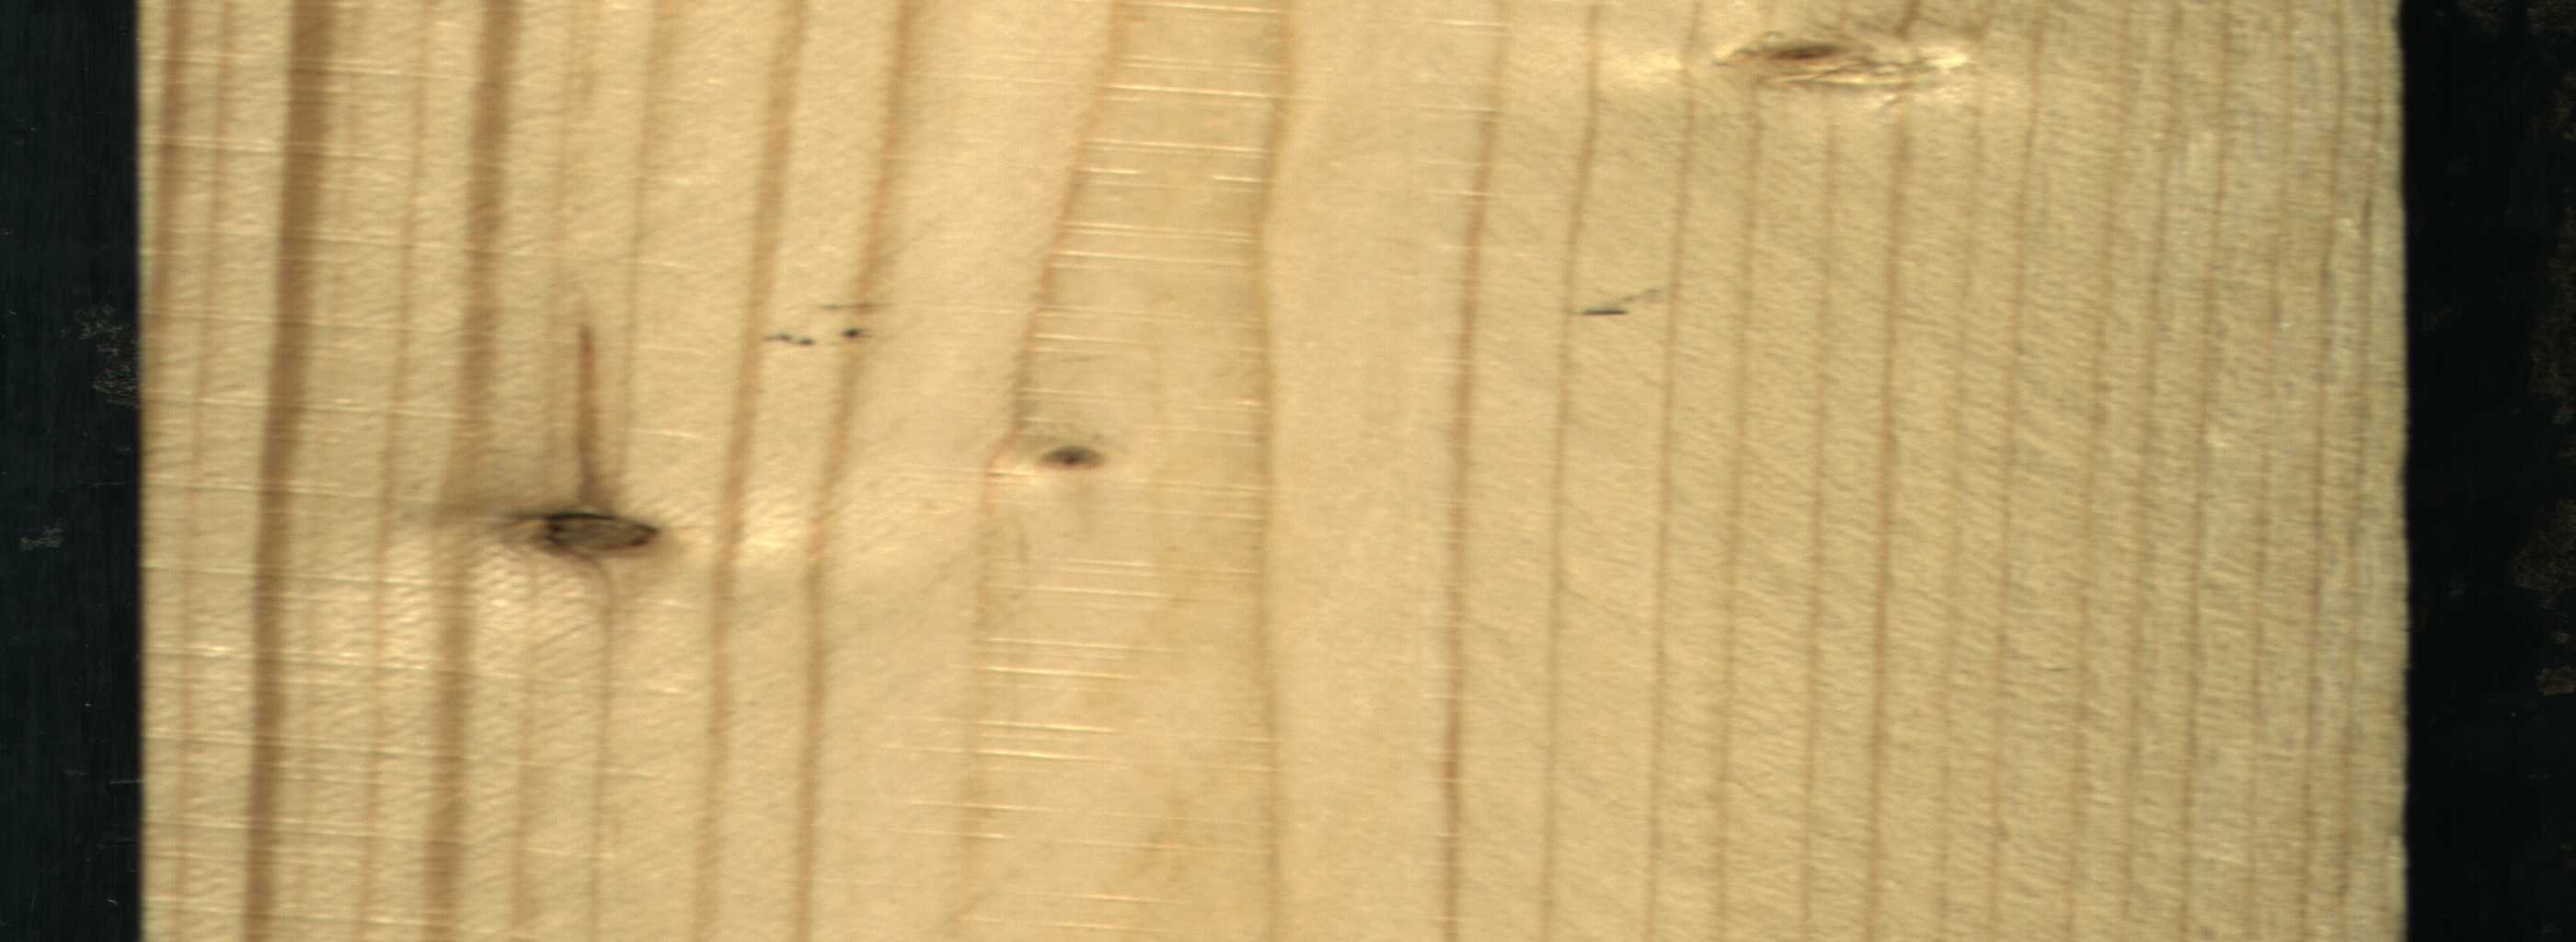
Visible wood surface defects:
Dead_Knot
Live_Knot
Live_Knot